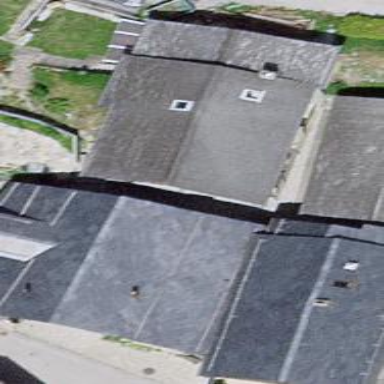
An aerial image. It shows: Simple and straightforward house.